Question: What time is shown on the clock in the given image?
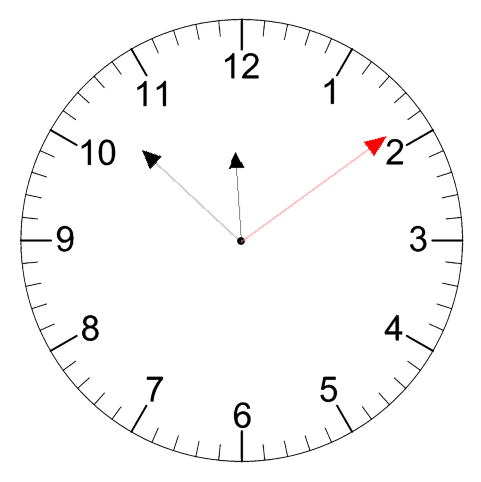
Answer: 11:52:09